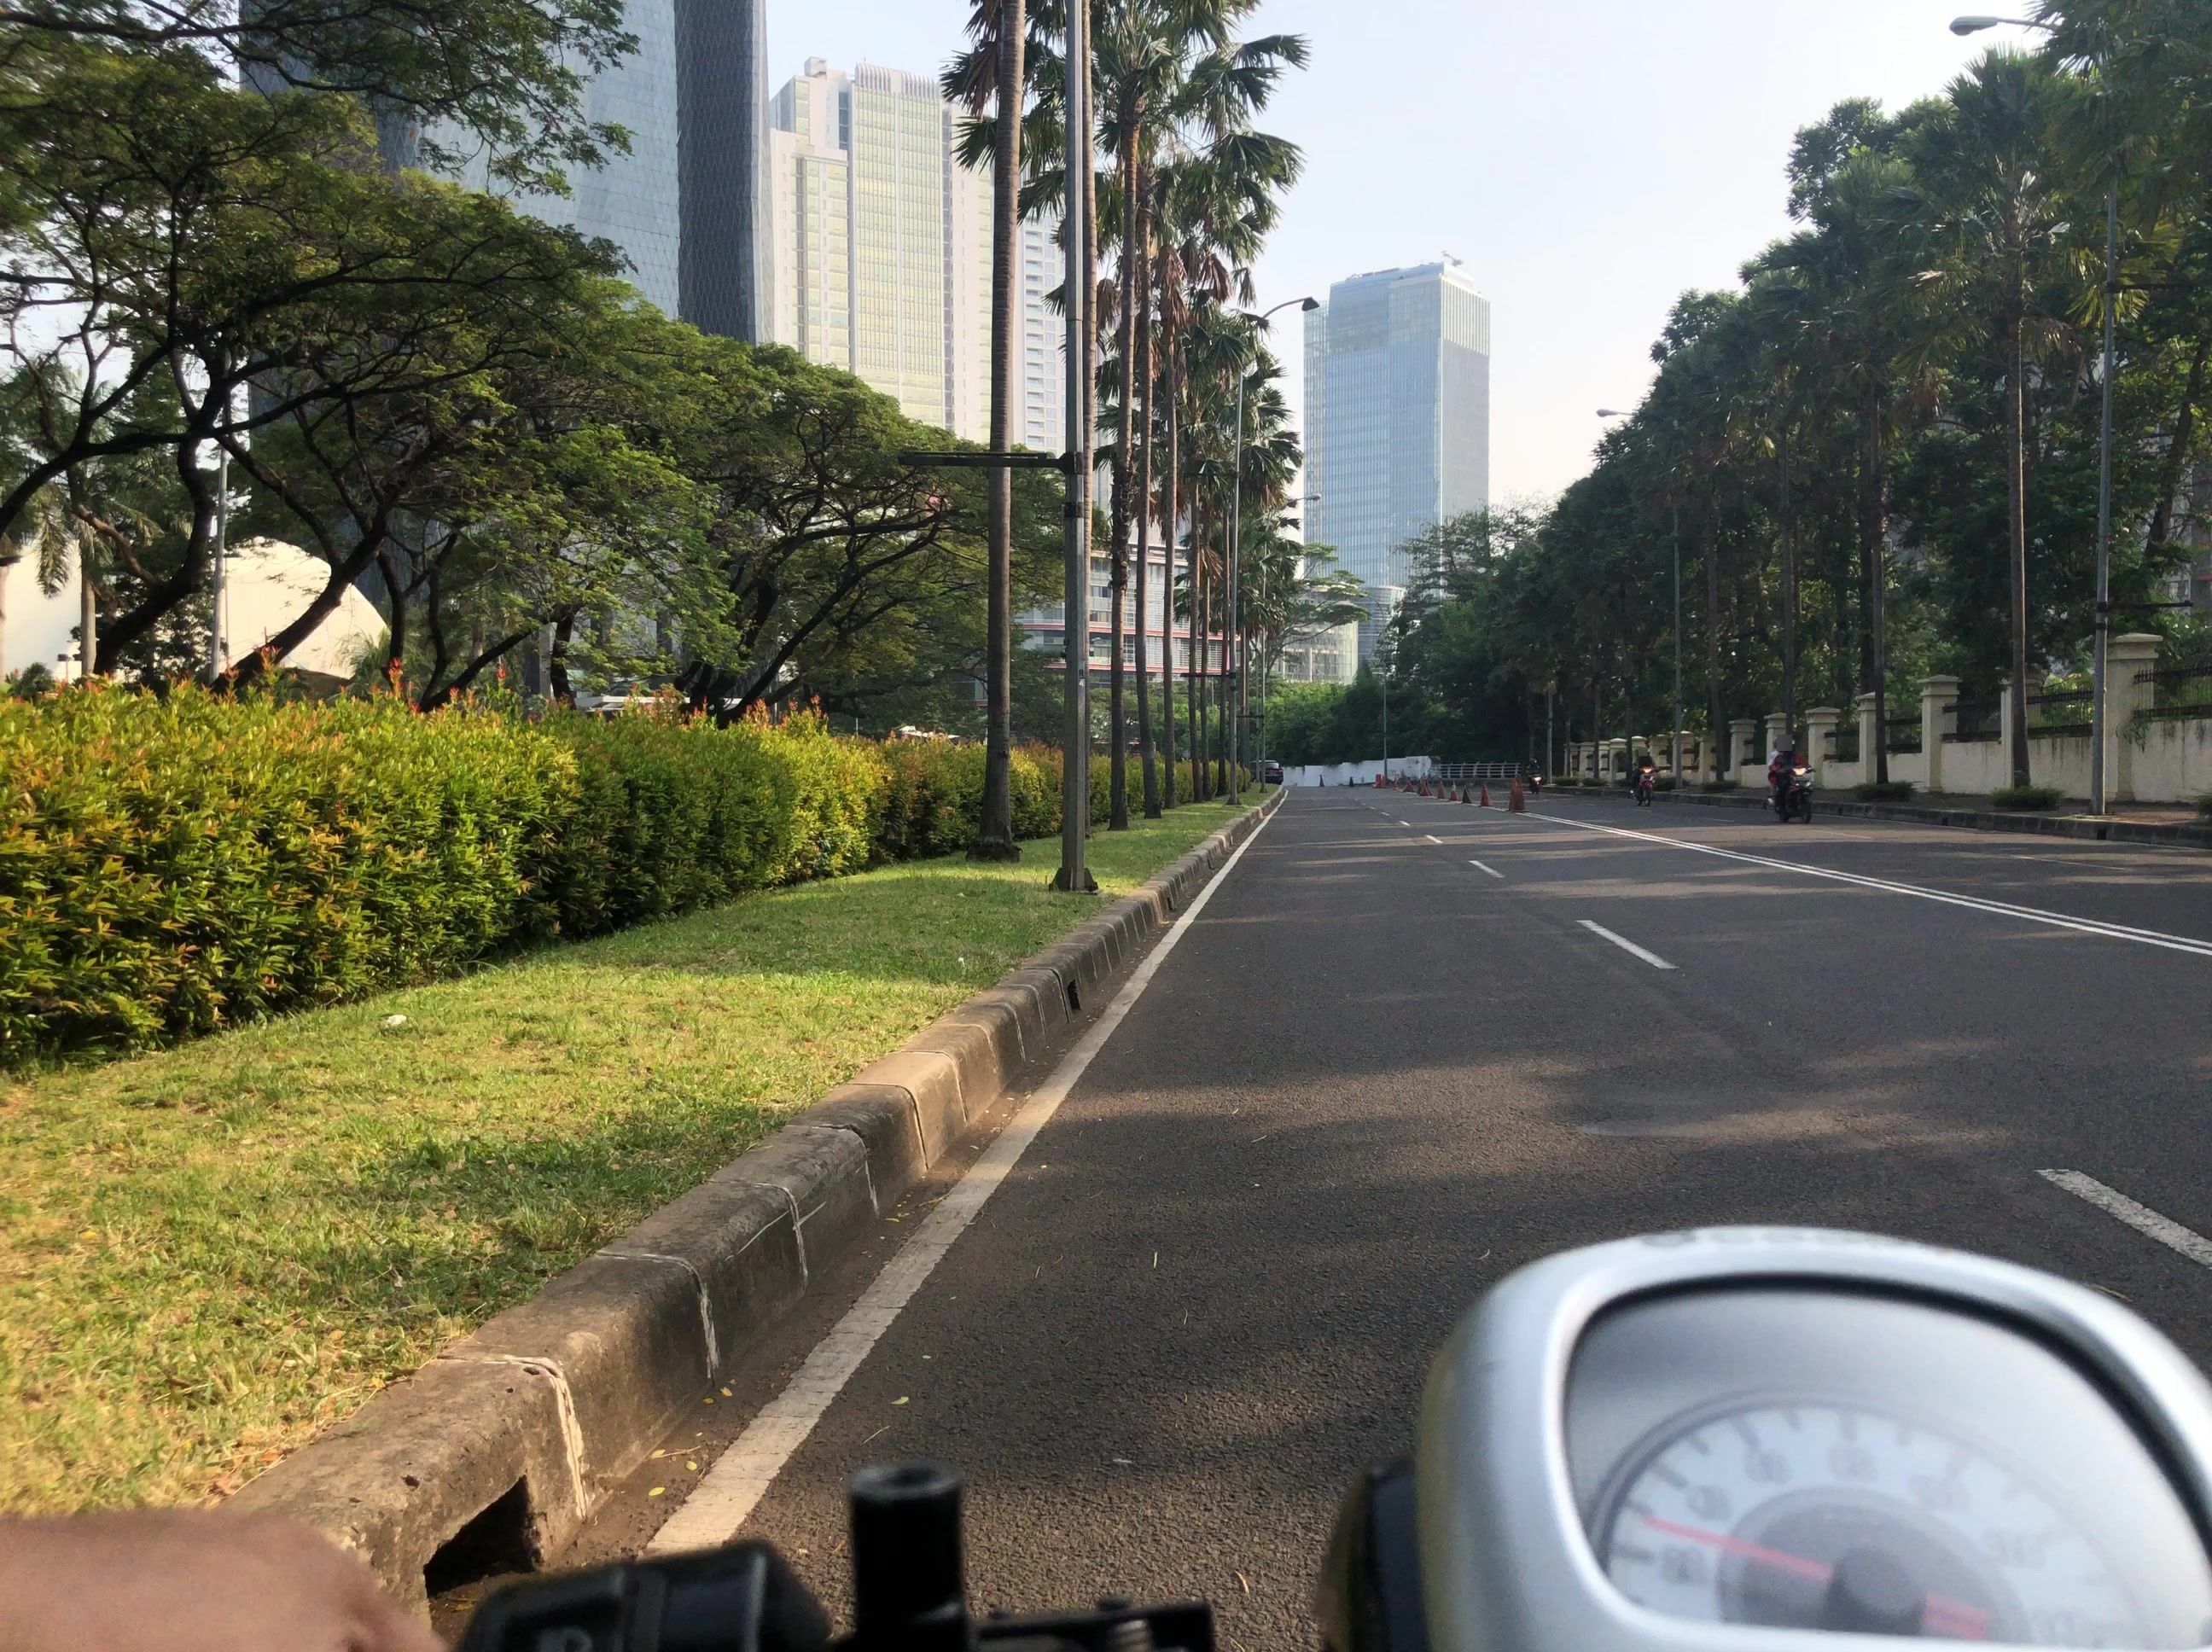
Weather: clear
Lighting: day
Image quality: good
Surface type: cycling surface
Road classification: tertiary
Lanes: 3, 4
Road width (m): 10
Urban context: urban centre
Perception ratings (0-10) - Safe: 5.67, Lively: 6.3, Beautiful: 8.32, Boring: 3.8, Depressing: 1.67, Wealthy: 9.18